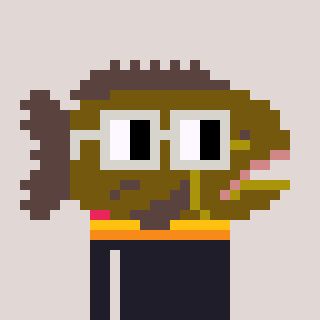
a pixel art character with square light gray glasses, a grouper-shaped head and a grayscale-colored body on a warm background